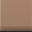
Piece: xx